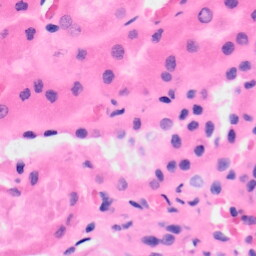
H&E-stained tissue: Kidney